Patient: sex F, age 56
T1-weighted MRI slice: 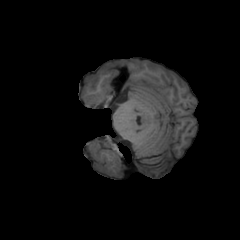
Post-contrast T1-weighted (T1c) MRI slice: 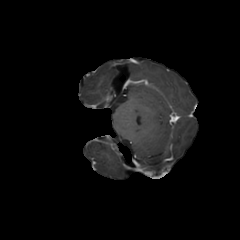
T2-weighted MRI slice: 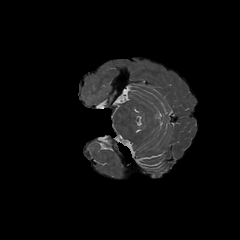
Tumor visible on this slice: no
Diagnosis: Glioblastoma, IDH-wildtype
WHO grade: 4